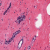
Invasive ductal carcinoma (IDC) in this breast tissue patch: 0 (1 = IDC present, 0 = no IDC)